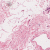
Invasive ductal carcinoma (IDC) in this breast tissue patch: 0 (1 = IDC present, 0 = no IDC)